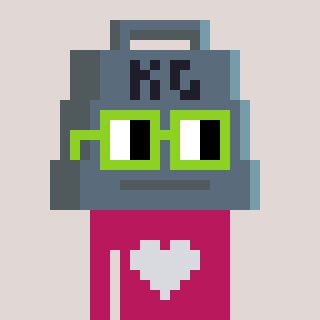
a pixel art character with square light green glasses, a weight-shaped head and a darkpink-colored body on a warm background